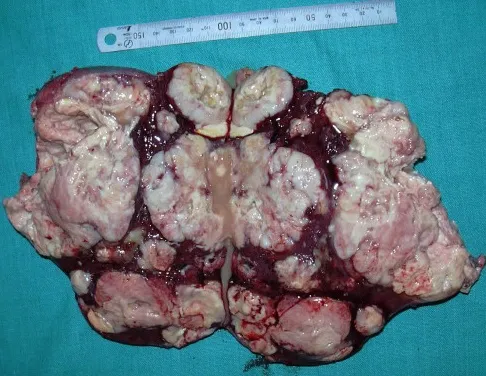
Resected specimen measured 18 x 12 x 6 cm and cut surface showed multiple lobulated, solid, well circumscribed nodules of variable sizes 1 cm to 7 cm in diameter with areas of hemorrhage and cystic degeneration.
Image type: medical_photograph (other_medical_photograph)